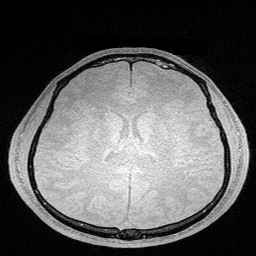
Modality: FLASH
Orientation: coronal
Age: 31
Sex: male